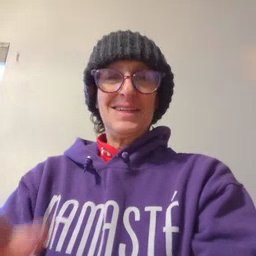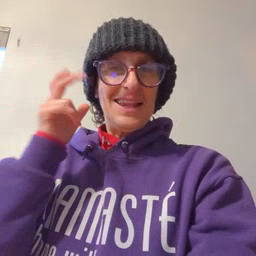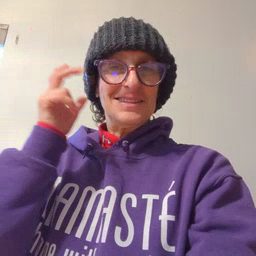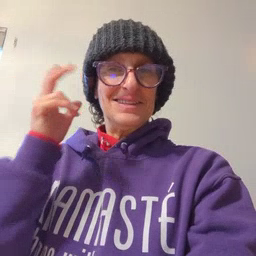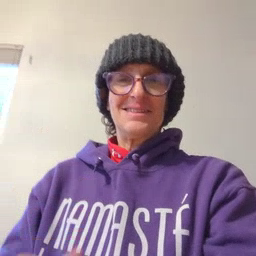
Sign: listen